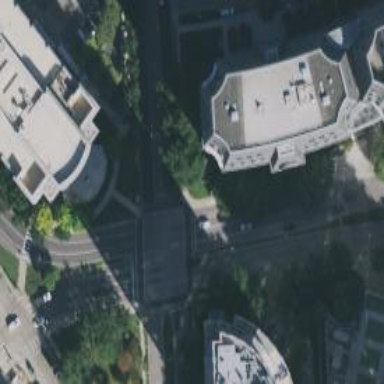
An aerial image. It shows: Secondary road with separate sidewalk.